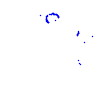
Particle: proton